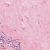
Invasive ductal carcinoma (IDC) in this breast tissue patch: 0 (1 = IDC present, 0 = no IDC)